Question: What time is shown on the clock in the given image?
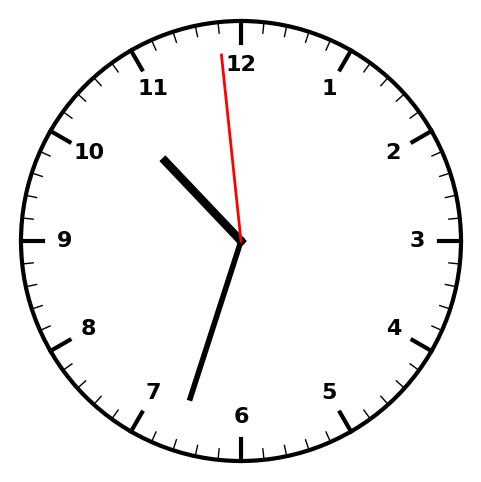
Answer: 10:32:59